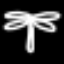
Label: palm tree